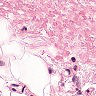
Metastatic tissue present: no